Field crop: maize
Growth stage: 2
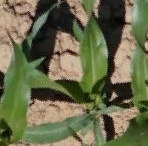
Species: maize